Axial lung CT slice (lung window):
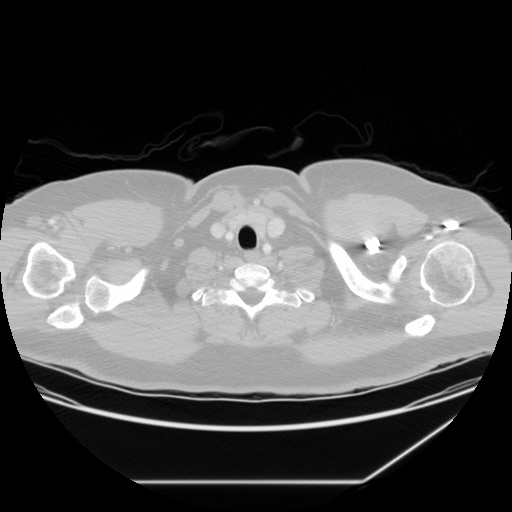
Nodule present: no